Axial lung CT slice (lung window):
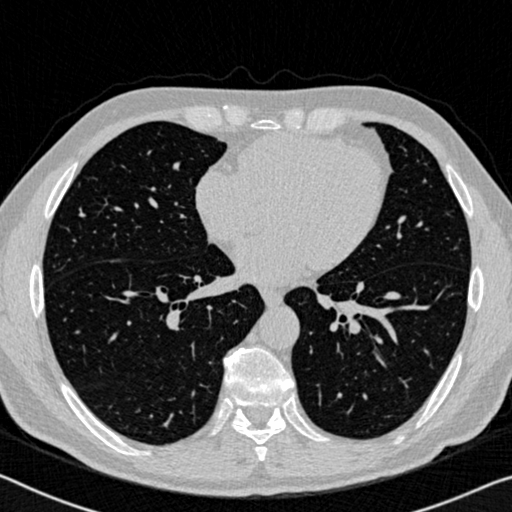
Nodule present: no